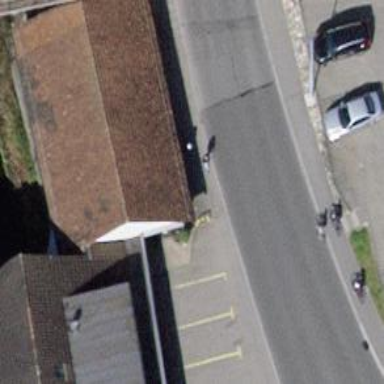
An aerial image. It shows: Furniture shop.